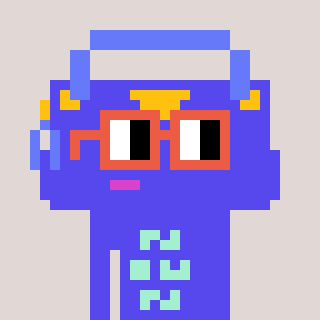
a pixel art character with square orange glasses, a bag-shaped head and a computerblue-colored body on a warm background